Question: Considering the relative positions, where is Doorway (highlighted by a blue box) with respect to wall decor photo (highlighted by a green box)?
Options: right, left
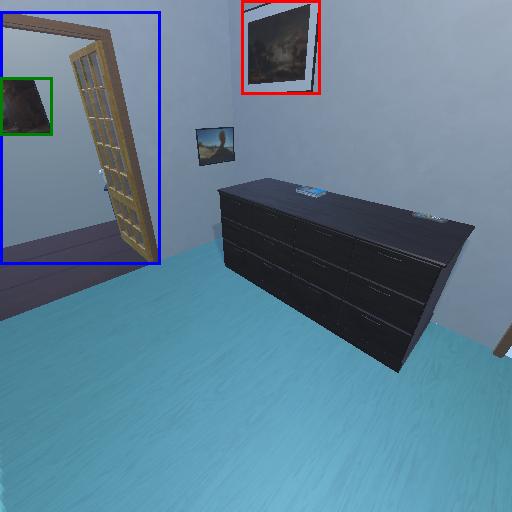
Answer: right